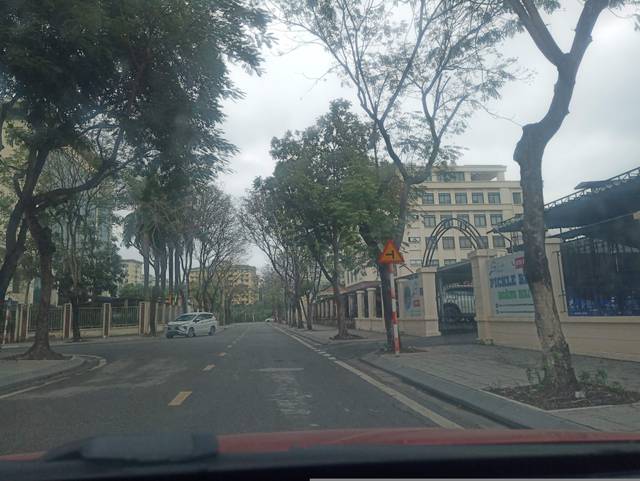
Region: Vietnam
Coordinates: 20.968, 105.847